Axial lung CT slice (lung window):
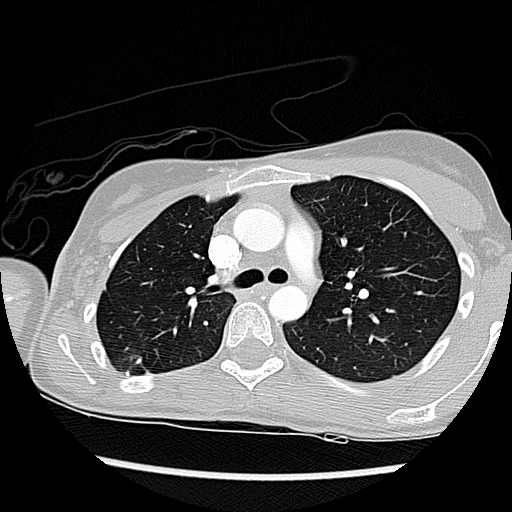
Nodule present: no